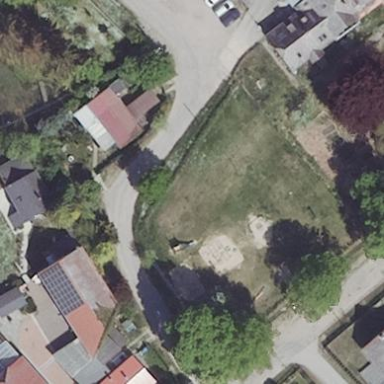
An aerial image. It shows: Playground area for leisure activities on the land.